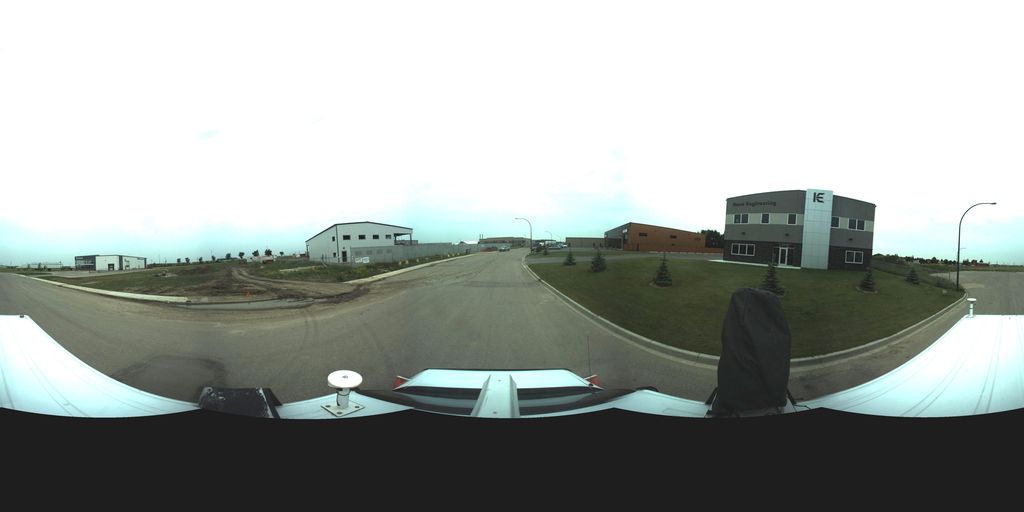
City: saskatoon